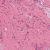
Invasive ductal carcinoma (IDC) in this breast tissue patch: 0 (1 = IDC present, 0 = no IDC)